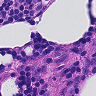
Metastatic tissue present: no